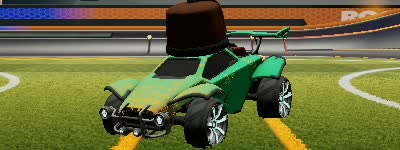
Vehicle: octane